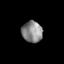
Tissue: skin
Cell type: Epithelial cells
Senescence score: 0.6841
Nuclear area (px): 430
Mean DAPI intensity: 135.835